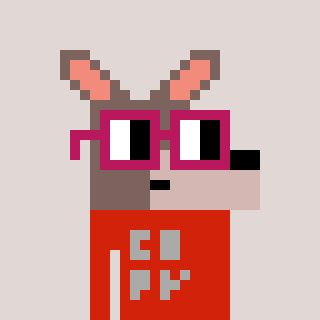
a pixel art character with square dark red glasses, a kangaroo-shaped head and a red-colored body on a warm background